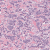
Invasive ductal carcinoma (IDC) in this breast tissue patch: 1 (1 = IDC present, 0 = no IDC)